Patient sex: M
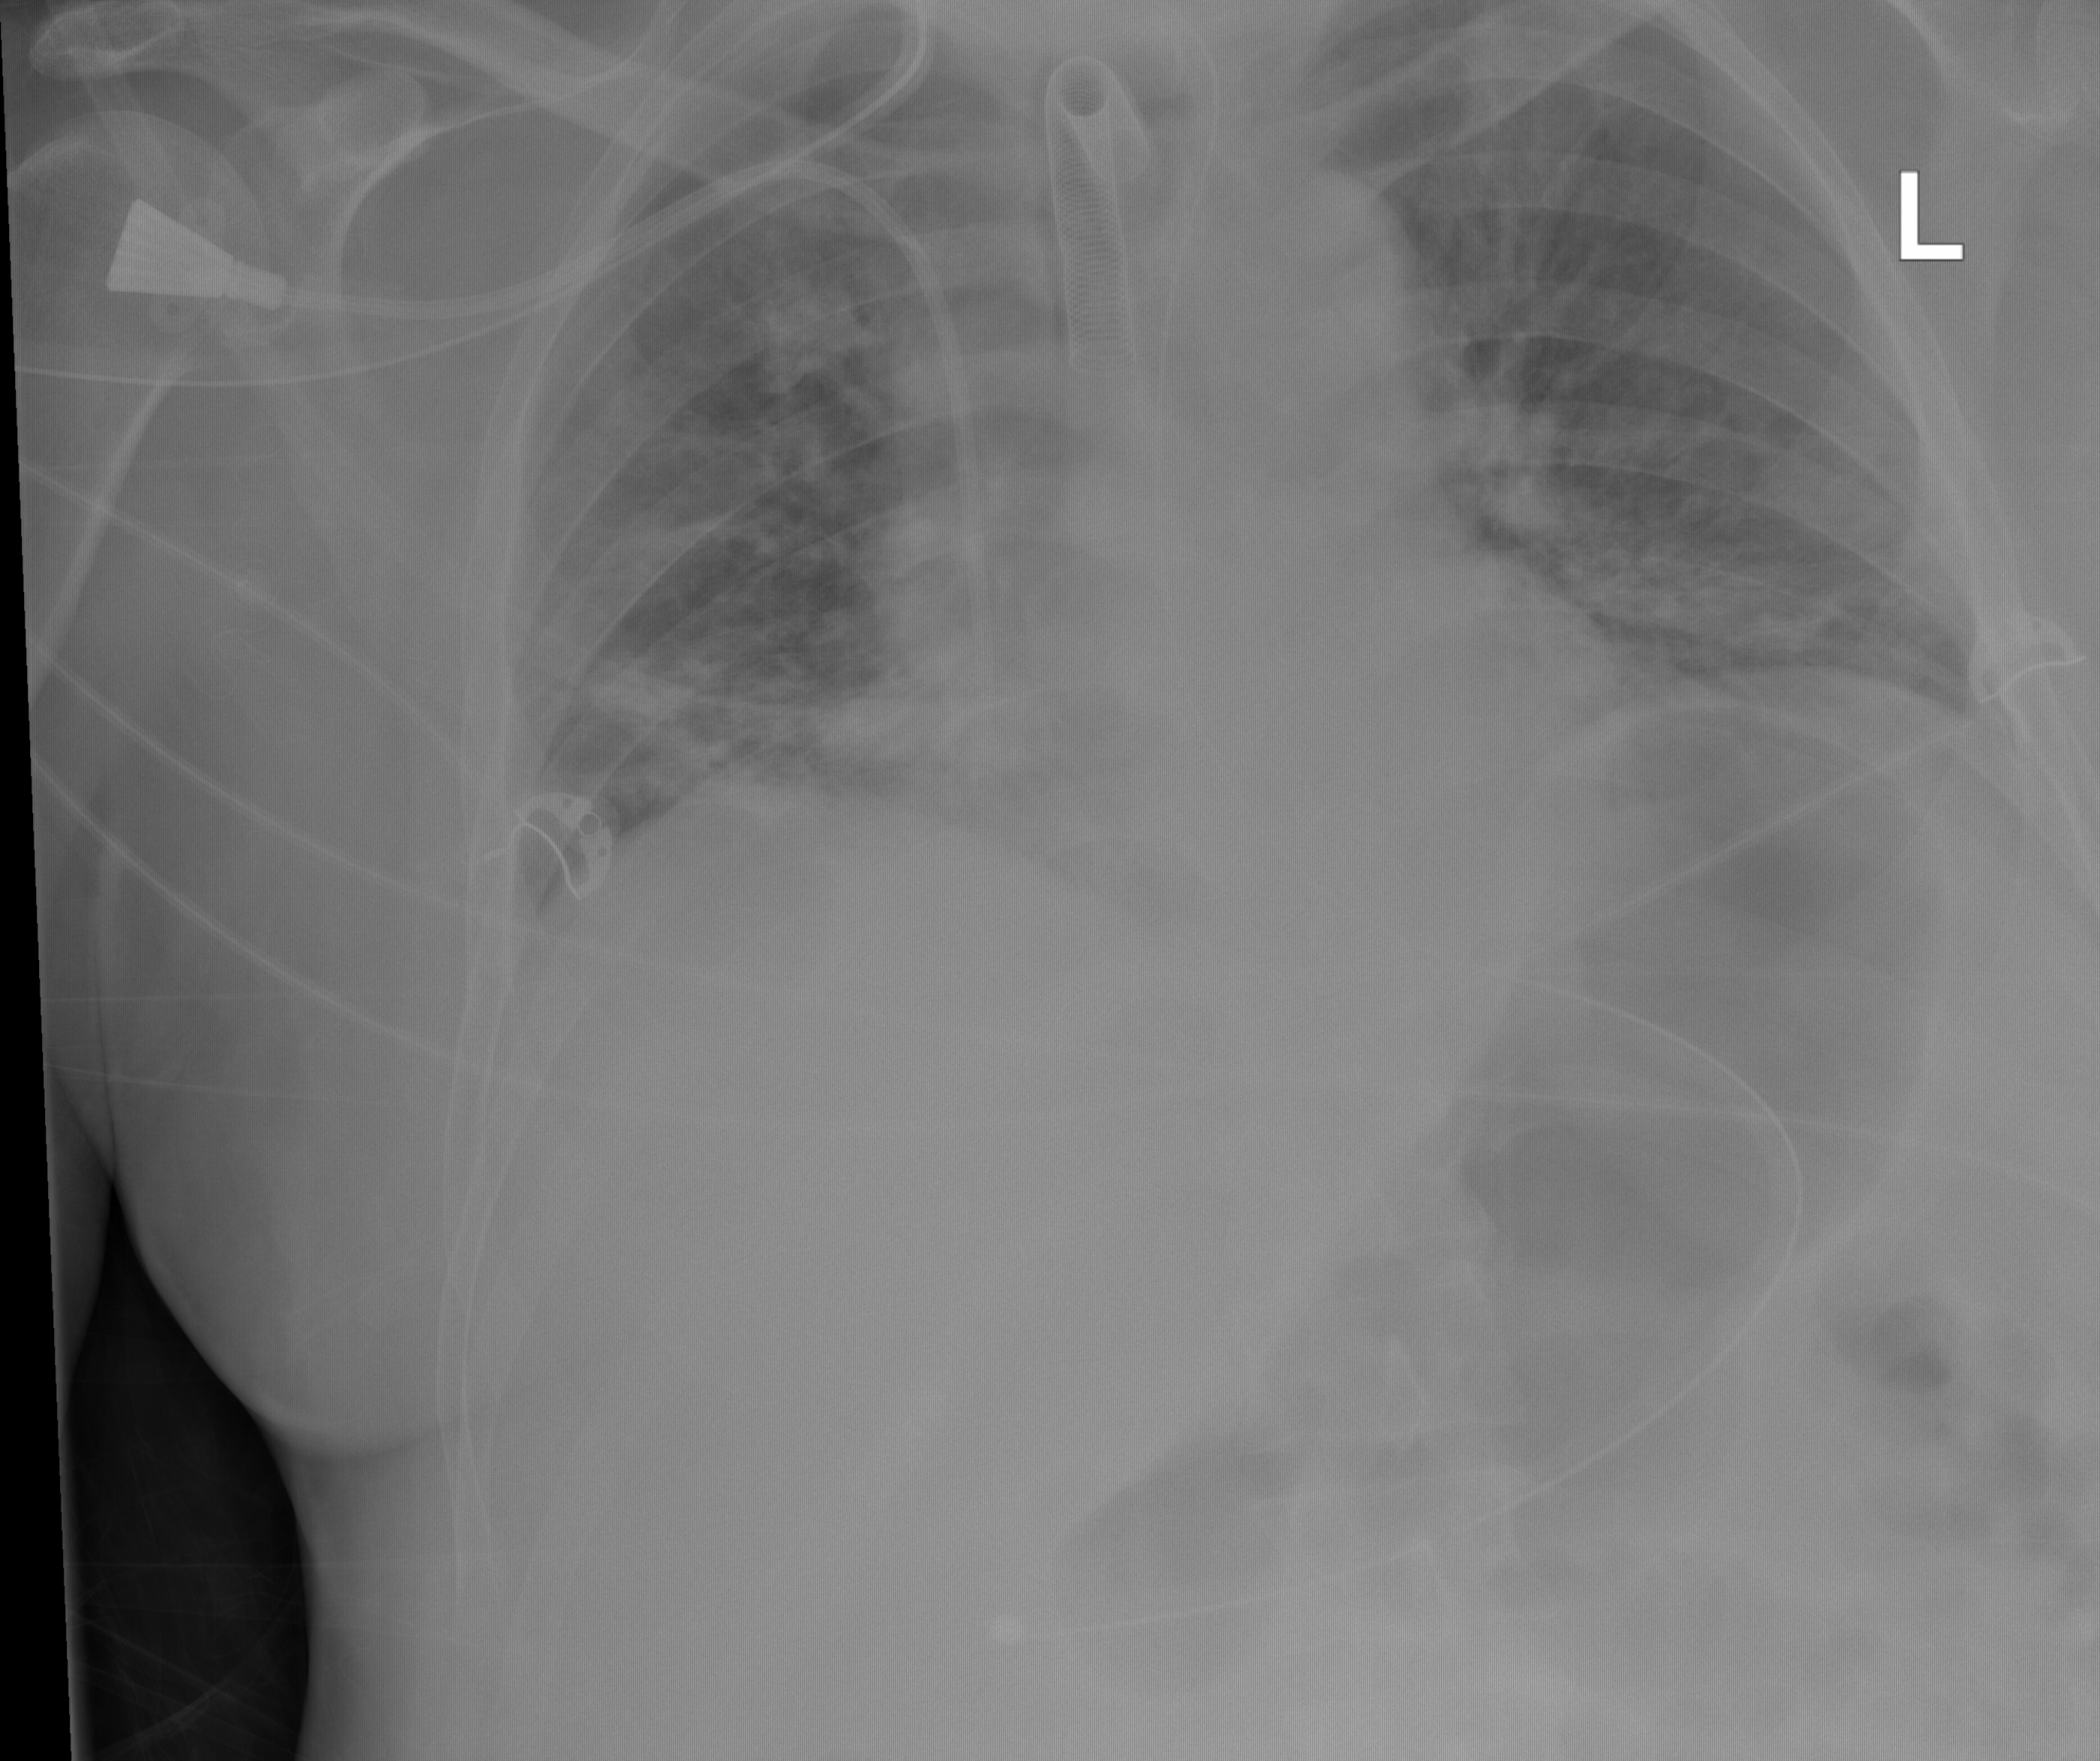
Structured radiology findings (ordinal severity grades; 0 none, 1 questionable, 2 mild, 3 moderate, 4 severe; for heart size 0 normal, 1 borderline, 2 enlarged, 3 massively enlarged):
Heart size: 0
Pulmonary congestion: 0
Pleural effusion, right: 0
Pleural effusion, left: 0
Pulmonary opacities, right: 2
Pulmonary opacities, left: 2
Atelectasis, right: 0
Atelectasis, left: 0